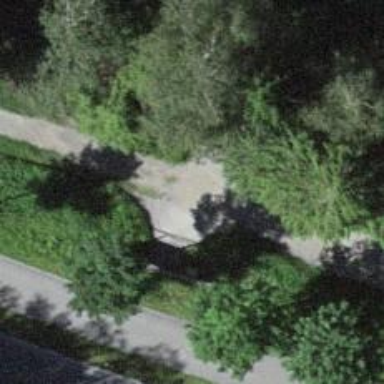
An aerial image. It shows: Designated golf cart path along service road.